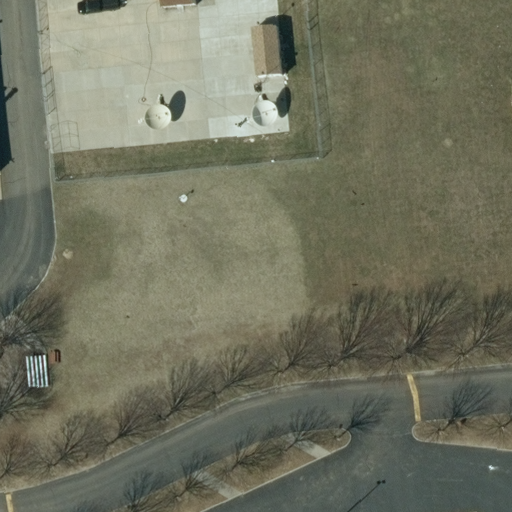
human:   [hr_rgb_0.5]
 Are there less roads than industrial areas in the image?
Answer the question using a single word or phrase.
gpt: no

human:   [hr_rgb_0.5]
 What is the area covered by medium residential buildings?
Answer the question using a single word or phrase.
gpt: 0m2

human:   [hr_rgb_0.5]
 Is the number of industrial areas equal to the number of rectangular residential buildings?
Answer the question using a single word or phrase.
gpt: no

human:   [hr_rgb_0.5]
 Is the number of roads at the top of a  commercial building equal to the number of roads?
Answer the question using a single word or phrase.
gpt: no

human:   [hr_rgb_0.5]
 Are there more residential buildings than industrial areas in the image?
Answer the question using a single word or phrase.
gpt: no

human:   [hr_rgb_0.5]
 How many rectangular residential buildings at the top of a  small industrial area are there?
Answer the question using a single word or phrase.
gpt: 0

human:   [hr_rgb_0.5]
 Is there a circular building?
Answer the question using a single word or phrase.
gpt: no

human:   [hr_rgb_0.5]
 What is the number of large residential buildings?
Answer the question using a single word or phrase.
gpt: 0

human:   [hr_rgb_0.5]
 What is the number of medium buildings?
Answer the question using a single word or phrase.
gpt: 0

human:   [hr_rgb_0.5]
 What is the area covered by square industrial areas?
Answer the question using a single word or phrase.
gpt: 0m2

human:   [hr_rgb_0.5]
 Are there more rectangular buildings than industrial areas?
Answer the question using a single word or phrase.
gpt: no

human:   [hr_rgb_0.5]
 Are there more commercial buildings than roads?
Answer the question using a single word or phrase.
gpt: no

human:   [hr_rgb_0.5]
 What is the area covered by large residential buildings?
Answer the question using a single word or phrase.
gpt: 0m2

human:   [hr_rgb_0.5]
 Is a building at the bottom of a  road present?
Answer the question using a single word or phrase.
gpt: no

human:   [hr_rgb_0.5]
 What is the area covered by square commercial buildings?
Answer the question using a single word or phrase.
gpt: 0m2

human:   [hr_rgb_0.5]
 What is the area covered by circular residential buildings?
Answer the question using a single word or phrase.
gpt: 0m2

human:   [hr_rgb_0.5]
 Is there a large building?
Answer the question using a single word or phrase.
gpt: no

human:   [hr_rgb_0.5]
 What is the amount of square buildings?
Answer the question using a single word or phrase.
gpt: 0

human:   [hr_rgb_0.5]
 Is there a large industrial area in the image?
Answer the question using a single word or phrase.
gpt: yes

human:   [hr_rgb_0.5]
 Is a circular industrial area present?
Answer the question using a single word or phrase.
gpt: no

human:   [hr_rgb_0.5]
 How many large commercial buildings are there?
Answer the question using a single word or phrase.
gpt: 0

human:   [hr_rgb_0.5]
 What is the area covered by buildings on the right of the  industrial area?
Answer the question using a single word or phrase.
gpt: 20m2

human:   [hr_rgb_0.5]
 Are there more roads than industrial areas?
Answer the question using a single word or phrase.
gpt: yes

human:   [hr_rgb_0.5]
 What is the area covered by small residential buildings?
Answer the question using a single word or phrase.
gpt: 0m2

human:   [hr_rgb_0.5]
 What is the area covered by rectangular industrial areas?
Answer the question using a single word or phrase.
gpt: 10623m2

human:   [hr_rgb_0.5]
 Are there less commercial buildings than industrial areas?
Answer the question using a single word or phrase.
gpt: yes

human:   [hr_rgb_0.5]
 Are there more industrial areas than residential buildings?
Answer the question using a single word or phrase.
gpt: yes

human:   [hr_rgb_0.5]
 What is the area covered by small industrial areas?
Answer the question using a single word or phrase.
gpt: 0m2

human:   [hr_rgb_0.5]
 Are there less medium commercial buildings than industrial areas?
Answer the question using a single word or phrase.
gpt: yes

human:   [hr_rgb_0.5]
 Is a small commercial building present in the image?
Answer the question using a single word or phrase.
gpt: no

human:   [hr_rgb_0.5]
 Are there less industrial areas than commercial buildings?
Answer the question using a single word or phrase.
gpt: no

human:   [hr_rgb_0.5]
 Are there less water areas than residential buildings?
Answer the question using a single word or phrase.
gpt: no

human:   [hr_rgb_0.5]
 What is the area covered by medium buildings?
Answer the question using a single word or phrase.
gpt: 0m2

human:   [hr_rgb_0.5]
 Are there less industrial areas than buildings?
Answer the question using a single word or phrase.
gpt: no

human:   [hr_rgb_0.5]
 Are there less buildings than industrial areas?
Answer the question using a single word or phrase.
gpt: no

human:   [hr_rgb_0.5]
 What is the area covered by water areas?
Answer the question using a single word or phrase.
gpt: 0m2